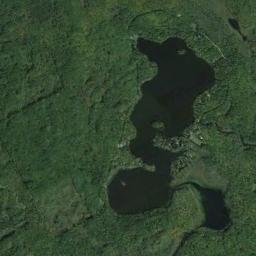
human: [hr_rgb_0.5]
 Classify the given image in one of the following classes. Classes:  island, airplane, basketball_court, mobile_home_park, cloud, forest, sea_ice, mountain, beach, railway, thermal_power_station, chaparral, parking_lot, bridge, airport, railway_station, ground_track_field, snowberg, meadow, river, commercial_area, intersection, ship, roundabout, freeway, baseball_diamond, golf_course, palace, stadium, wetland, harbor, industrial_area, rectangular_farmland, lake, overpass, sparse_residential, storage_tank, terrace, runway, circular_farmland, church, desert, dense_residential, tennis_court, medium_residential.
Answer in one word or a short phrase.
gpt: lake